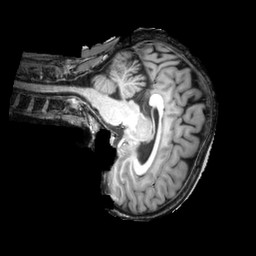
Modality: T1w
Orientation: sagittal
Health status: healthy